Interaction volume radius: 5 \u00c5
Interaction volume height: 10 \u00c5
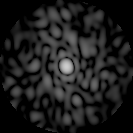
Disorder parameter: 0.9009